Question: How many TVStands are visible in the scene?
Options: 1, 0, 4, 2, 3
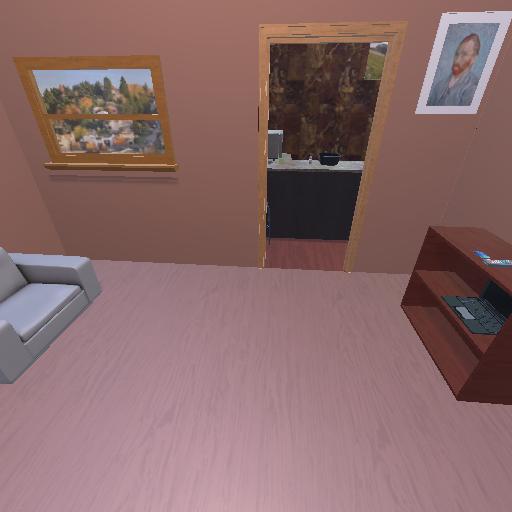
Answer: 1